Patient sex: M
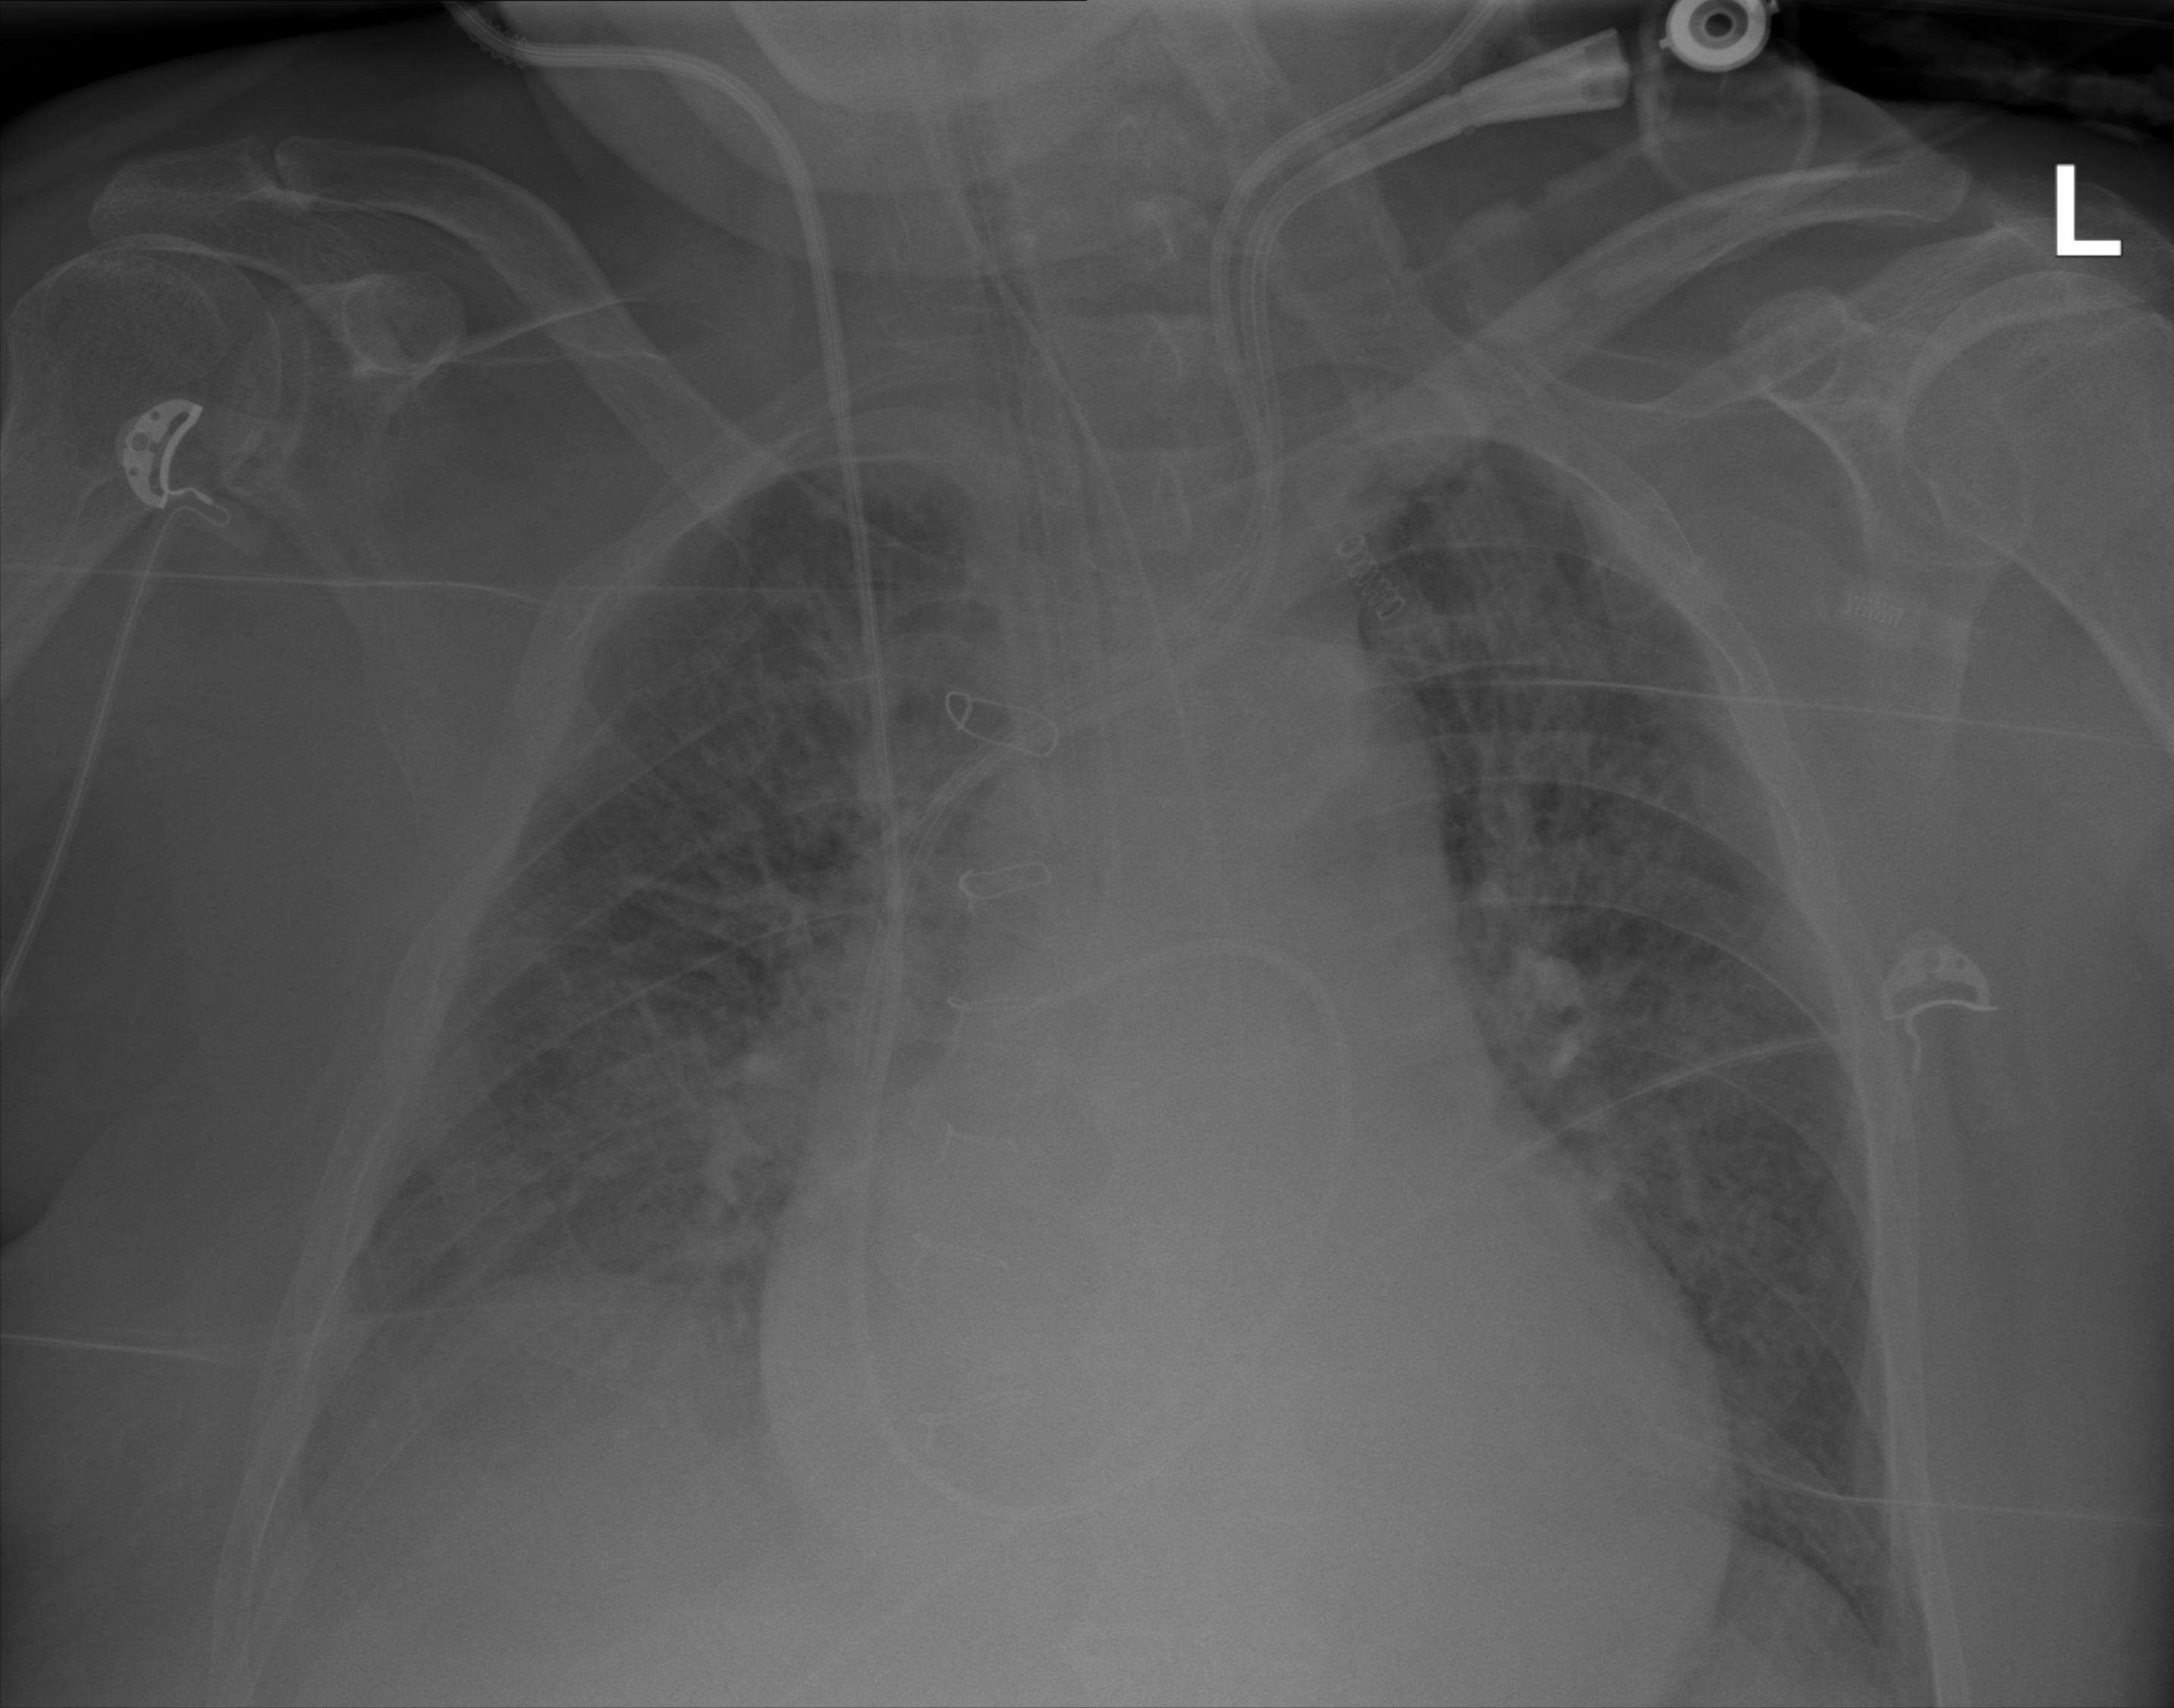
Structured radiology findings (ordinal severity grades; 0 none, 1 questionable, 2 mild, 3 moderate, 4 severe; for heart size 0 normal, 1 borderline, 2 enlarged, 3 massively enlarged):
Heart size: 2
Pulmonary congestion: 3
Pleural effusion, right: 2
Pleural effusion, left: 1
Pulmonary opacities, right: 3
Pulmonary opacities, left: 3
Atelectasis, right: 2
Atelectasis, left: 2